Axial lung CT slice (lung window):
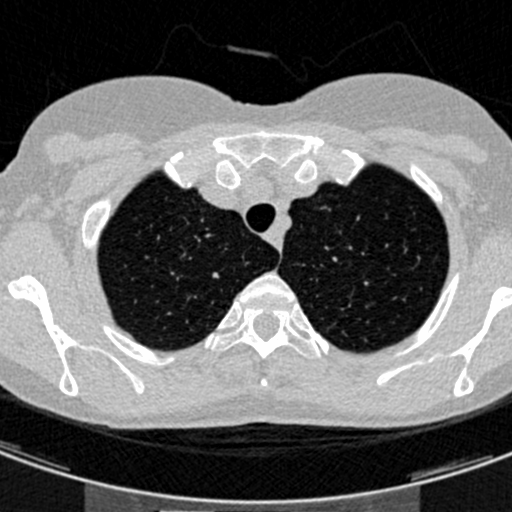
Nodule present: no